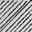
Piece: xx